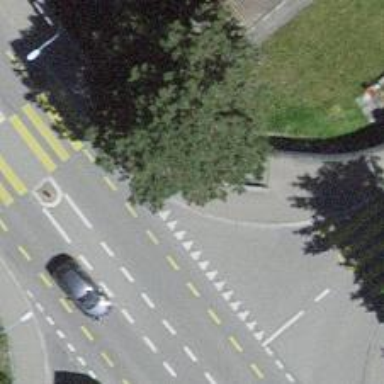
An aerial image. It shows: Sidewalk along the footway.